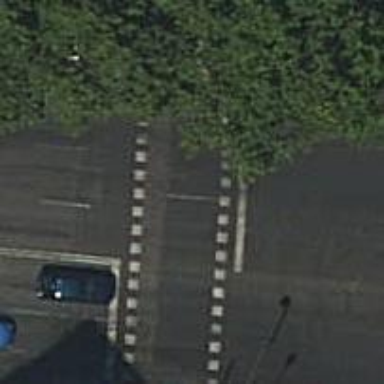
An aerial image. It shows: Zebra crossing with traffic signals.